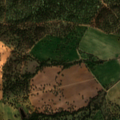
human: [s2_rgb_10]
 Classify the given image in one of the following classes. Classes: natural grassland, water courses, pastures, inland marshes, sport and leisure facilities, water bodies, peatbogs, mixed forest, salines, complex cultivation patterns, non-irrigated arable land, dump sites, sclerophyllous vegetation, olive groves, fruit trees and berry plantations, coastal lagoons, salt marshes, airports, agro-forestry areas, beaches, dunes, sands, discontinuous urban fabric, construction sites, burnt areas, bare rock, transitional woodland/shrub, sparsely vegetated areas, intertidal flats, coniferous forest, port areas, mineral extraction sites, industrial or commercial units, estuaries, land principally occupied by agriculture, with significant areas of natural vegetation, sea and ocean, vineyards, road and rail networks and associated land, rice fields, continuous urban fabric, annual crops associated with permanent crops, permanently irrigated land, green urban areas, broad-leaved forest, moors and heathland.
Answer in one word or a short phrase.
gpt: non-irrigated arable land, agro-forestry areas, broad-leaved forest